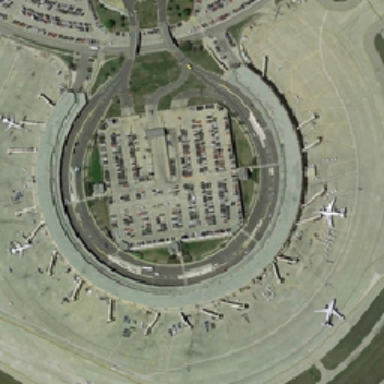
Four planes were parked at a port .